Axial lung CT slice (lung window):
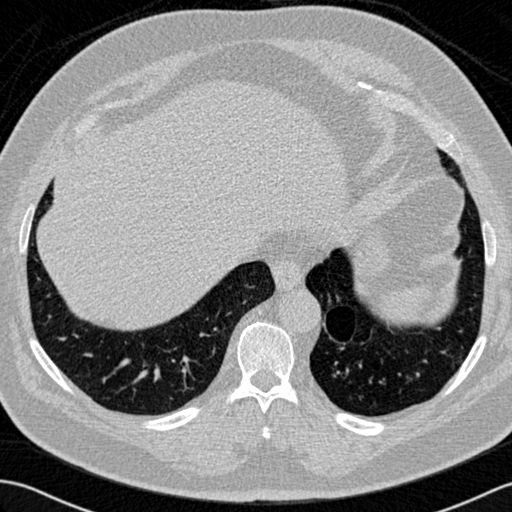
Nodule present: no